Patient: sex F, age 28
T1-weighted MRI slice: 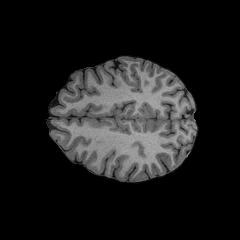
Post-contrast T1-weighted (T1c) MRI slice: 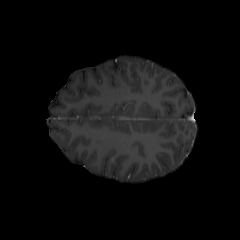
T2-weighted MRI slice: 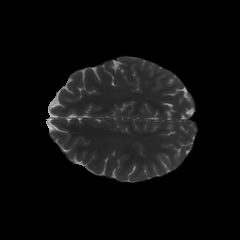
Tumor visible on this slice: no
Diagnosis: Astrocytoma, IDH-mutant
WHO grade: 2